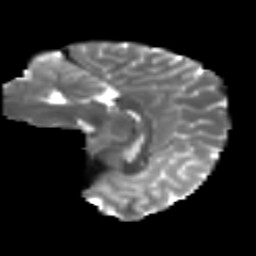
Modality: T2w
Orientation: sagittal
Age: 16
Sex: male
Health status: ill
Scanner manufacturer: ge
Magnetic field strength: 3 T
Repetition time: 6.789 s
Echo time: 0.0796 s